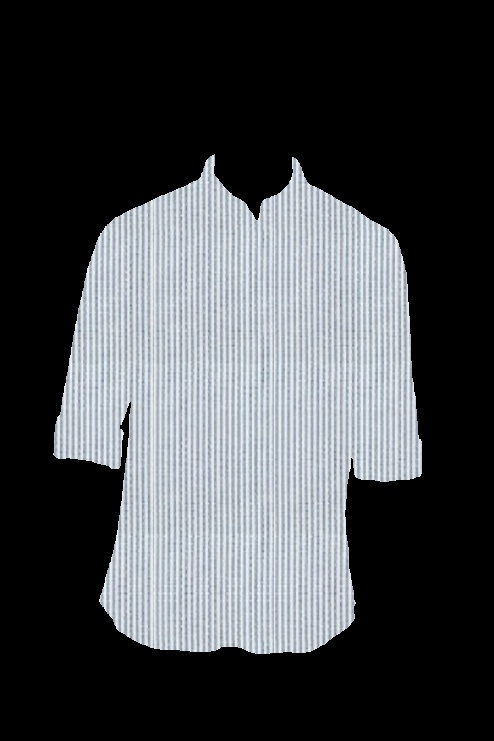
blue stripe cotton tee